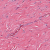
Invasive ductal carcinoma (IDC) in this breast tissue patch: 0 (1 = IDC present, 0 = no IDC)